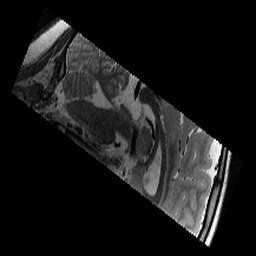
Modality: T2w
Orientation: sagittal
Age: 10
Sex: female
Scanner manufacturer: siemens
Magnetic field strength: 3 T
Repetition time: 9.23 s
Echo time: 0.067 s